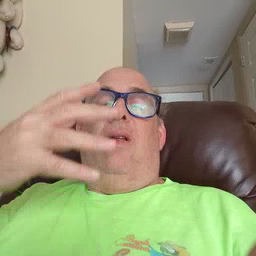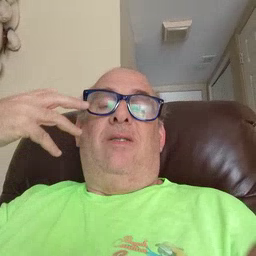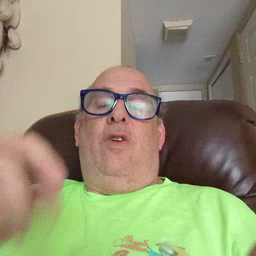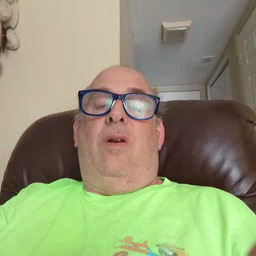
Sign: tiger